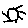
Label: sun